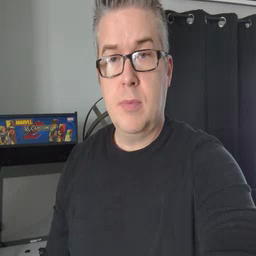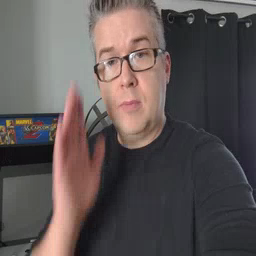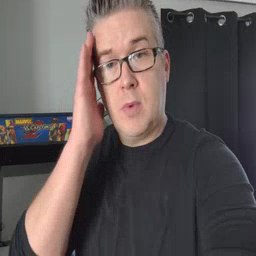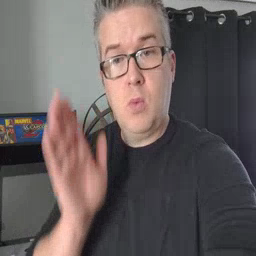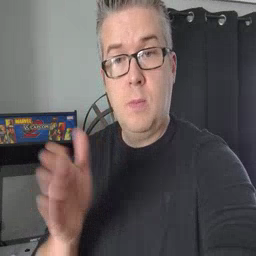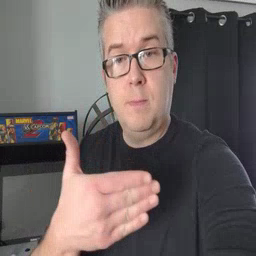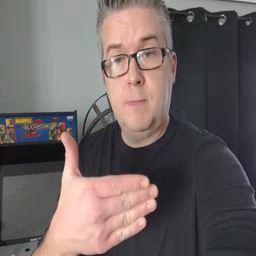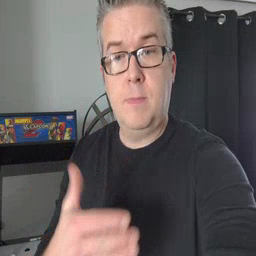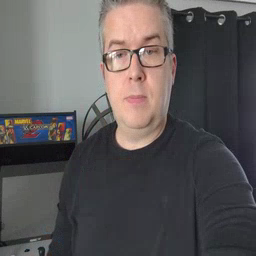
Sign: bedroom